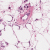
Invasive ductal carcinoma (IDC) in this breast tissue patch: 0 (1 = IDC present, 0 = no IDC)